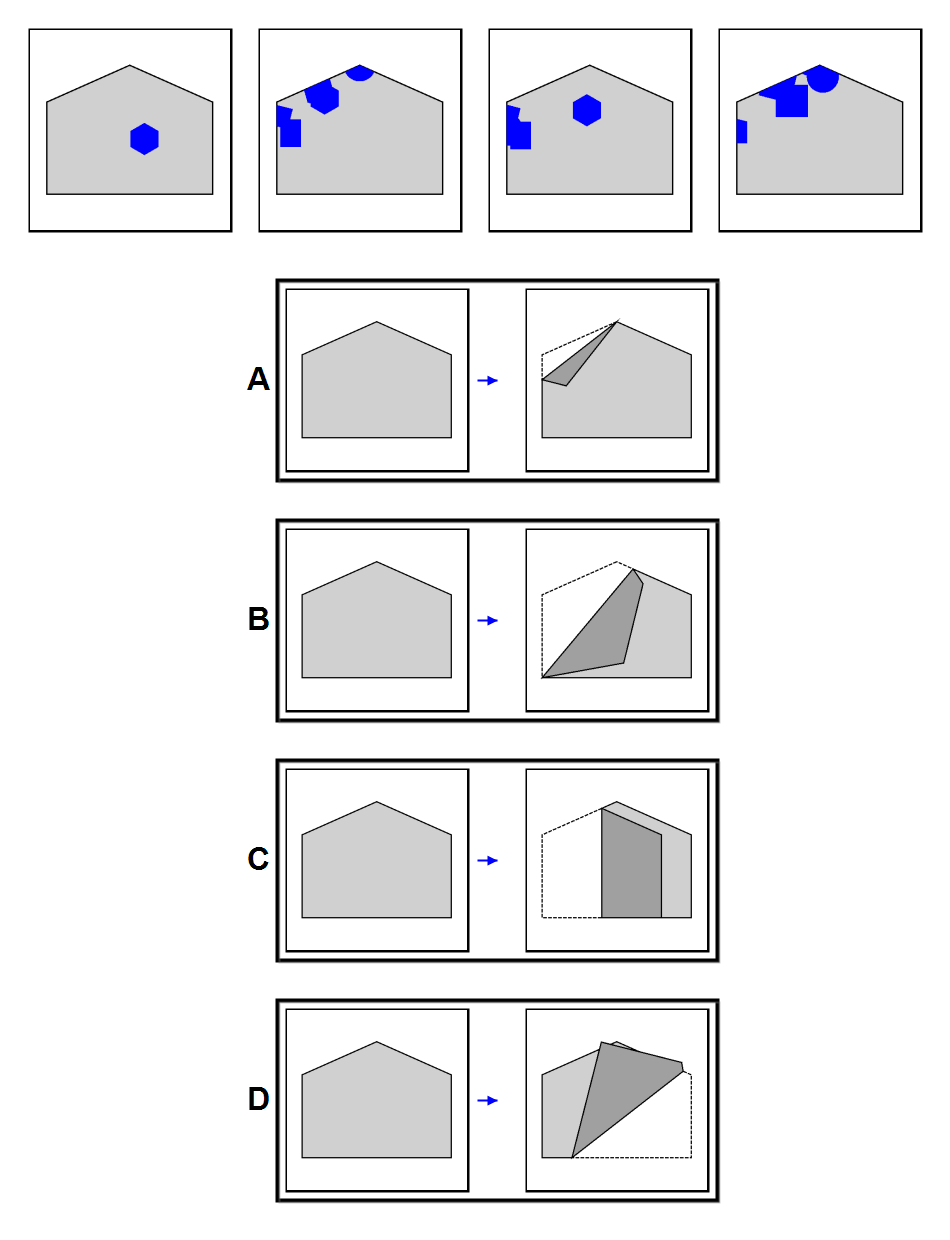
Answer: A